Question: How do I properly resize a UICollectionView so that it fully displays its contents? I have tried many things, including setting its frame, calling 'reloadData' and invalidating the layout:
'''
self.collectionView.contentSize = CGSizeMake(300, 2000);
self.collectionView.frame = CGRectMake(0, 0, 300, 2000);
[self.collectionView reloadData];
[self.collectionView.collectionViewLayout invalidateLayout];
'''
but none of this has any effect. After pressing the button I still see the initial view, like this:

I have a small demo program where I have a data source producing 100 elements. In Interface Builder I initially set the size of the UICollectionView to a small value so that not all elements fit, after that I press a button after which the code above is executed. I expect the UICollectionView to now show all elements, but it doesn't.
<URL>
'''
before: frame = {{0, 58}, {320, 331}}, contentSize = {320, 1190}
update button pressed
after: frame = {{0, 0}, {300, 2000}}, contentSize = {300, 2000}
before: frame = {{0, 58}, {320, 331}}, contentSize = {320, 1190}
update button pressed
after: frame = {{0, 0}, {300, 2000}}, contentSize = {300, 2000}
'''
At some point I will replace the hardcoded values by values obtained from the flow layout, but I wanted to rule that out and keep my example as simple as possible.
Context: What I want to do eventually is the following: I have a scrollable view with various controls like labels and images, and a collection view with dynamic content. I want to scroll all that, not just the collection view, therefore I am not using the collection view's own scrolling facilities, which work fine.
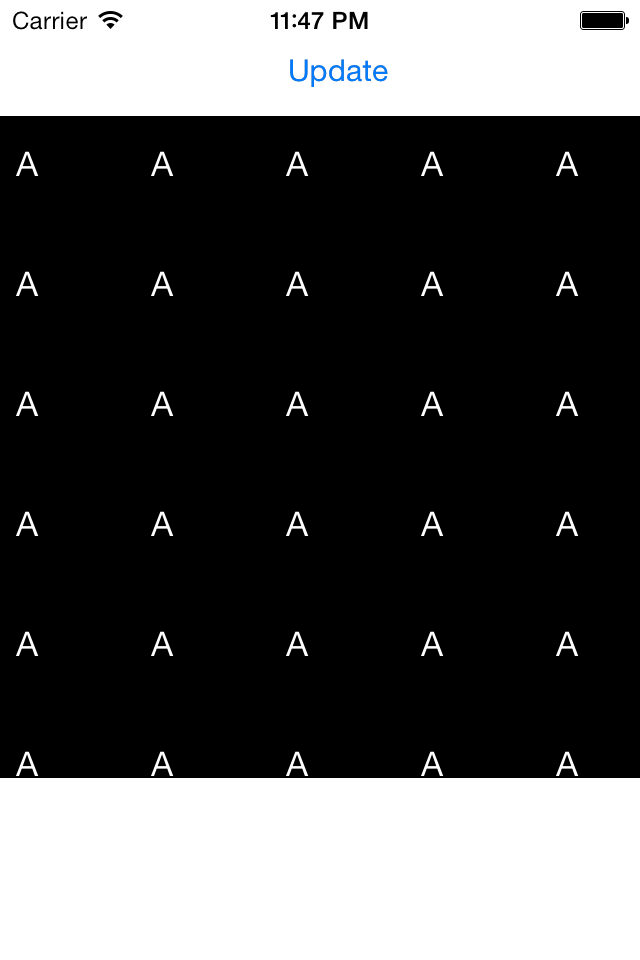
Answer: I solved this eventually by fixing all Auto Layout issues, fixing the height of the collection view using a constraint. Then, whenever I know the content has changed I update the value of the constraint using the value 'collectionView.contentSize.height':
'''
self.verticalLayoutConstraint.constant = self.collectionView.collectionViewLayout.collectionViewContentSize.height;
'''
Then the collection view is resized properly and it behaves nicely within the overall scrollview. I have updated the GitHub test project with my changes.